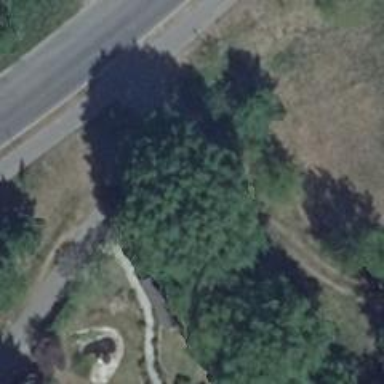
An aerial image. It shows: Asphalt path.